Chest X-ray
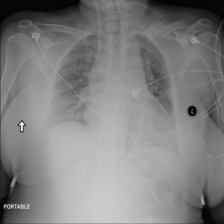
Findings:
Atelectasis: positive
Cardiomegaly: negative
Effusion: negative
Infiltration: negative
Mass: negative
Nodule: negative
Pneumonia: negative
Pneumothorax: negative
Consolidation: negative
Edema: negative
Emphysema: negative
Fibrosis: negative
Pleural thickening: negative
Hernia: negative